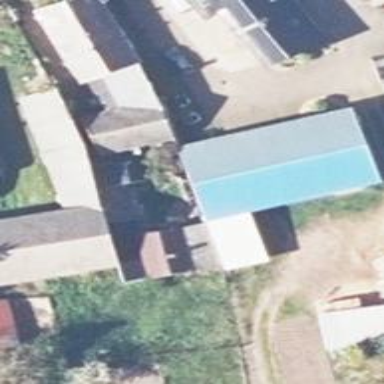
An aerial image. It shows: Gabled building.